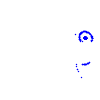
Particle: proton